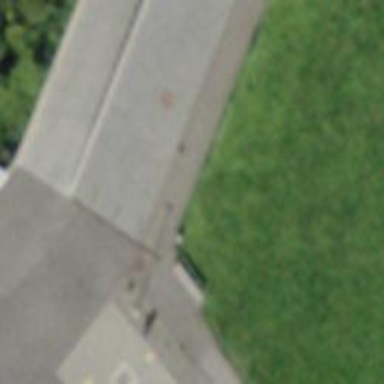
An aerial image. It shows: Bench.